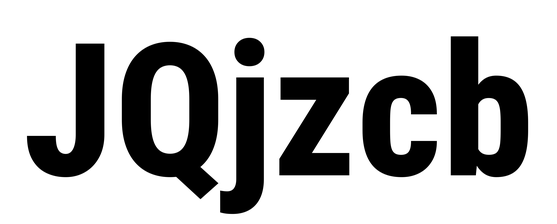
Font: Roboto_Condensed_ExtraBold